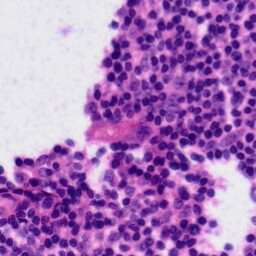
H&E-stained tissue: Tonsil